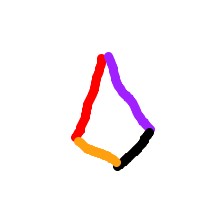
Shape: kite